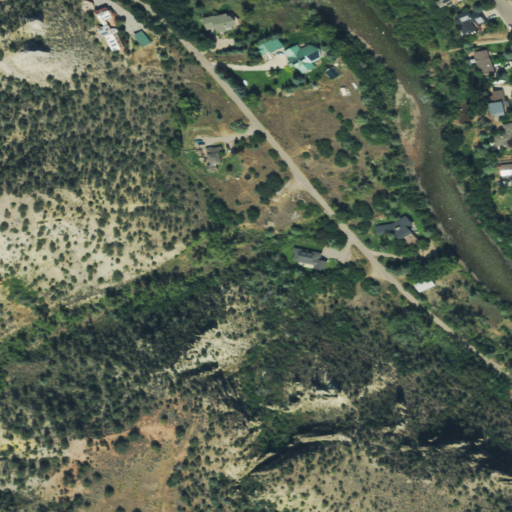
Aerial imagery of valley in Colorado named Barbers Gulch containing evergreen forest, woody wetlands, shrub, open development, low intensity development, medium intensity development, deciduous forest, and mixed forest